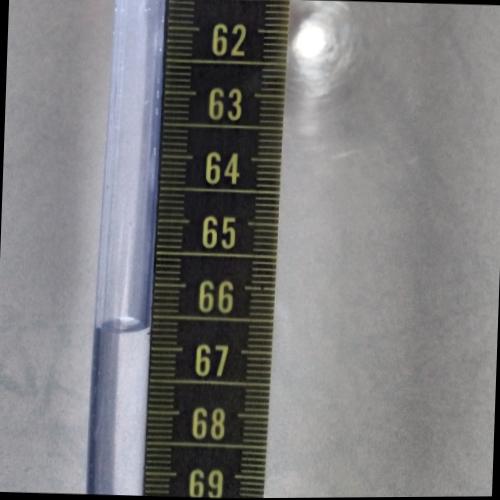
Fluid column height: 66.7 cm